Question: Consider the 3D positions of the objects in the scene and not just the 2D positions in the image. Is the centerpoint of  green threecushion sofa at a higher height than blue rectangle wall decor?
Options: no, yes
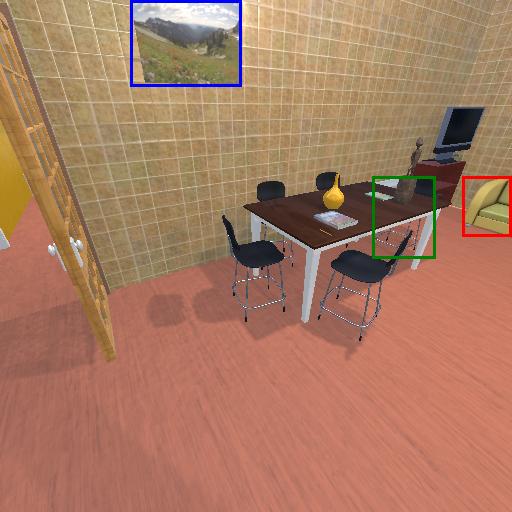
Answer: no